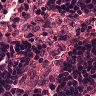
Metastatic tissue present: no